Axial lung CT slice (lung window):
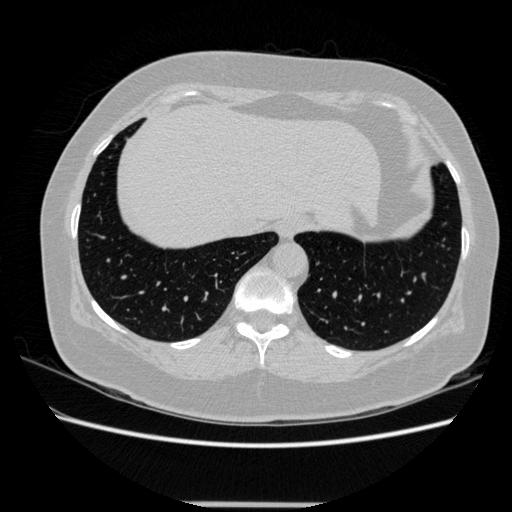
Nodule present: no